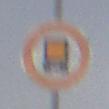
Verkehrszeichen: VerbotKennzeichnungspflichtigeKraftfahrzeugeGefaehrlicheGueter
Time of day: MorningAfternoon
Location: Outdoor (Nature)
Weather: PartlyCloudy
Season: NotSpecified
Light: Natural